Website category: auto
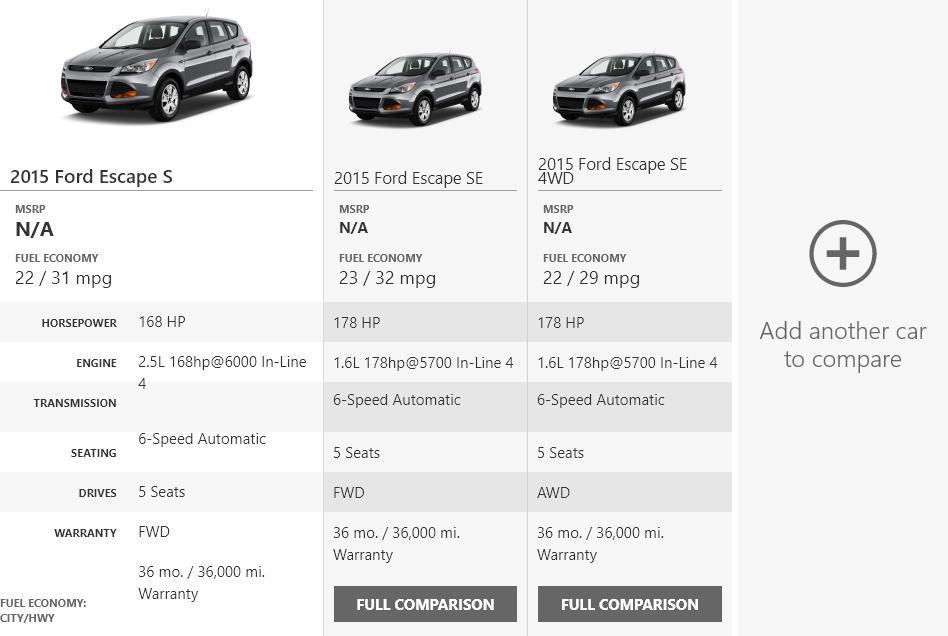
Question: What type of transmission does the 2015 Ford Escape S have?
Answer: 6-Speed Automatic

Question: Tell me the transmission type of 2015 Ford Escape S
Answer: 6-Speed Automatic

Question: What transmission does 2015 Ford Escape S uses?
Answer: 6-Speed Automatic

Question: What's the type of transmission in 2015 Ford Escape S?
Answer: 6-Speed Automatic

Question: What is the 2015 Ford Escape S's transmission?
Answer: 6-Speed Automatic

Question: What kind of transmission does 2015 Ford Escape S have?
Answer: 6-Speed Automatic

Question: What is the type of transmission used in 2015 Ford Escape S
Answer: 6-Speed Automatic

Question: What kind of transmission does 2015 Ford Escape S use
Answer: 6-Speed Automatic

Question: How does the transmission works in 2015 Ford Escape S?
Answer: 6-Speed Automatic

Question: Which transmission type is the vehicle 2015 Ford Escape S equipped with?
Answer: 6-Speed Automatic

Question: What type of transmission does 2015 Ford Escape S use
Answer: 6-Speed Automatic

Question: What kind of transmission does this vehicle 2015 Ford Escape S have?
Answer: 6-Speed Automatic

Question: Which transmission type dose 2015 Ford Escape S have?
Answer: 6-Speed Automatic

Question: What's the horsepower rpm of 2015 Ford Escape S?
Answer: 168 HP

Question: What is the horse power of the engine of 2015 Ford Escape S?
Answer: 168 HP

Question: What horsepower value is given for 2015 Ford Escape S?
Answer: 168 HP

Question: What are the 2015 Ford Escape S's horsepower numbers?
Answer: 168 HP

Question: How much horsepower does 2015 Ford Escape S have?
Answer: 168 HP

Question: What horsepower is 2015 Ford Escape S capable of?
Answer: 168 HP

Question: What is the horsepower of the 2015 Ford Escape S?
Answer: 168 HP

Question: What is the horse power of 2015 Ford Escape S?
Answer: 168 HP

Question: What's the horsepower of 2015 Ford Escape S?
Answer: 168 HP

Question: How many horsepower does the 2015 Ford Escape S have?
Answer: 168 HP

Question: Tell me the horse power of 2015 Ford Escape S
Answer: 168 HP

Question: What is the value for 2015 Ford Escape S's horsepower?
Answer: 168 HP

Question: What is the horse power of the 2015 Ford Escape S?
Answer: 168 HP

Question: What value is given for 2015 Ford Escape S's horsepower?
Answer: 168 HP

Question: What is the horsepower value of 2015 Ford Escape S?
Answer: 168 HP

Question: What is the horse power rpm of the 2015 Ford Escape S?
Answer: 168 HP

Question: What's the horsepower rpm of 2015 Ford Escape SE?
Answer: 178 HP

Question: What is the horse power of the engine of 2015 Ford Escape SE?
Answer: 178 HP

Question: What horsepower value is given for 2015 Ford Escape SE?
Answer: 178 HP

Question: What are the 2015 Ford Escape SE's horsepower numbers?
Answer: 178 HP

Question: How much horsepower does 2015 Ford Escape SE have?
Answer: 178 HP

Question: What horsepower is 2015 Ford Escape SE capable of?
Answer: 178 HP

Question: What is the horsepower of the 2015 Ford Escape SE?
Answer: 178 HP

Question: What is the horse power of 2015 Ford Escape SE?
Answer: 178 HP

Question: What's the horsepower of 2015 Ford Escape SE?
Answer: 178 HP

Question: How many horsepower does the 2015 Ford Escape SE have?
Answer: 178 HP

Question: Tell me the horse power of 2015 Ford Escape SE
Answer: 178 HP

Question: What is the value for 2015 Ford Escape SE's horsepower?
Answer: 178 HP

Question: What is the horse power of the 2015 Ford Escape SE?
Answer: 178 HP

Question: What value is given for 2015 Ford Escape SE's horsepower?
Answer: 178 HP

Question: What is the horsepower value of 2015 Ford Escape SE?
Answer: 178 HP

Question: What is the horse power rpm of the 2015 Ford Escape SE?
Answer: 178 HP

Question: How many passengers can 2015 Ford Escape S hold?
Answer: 5 Seats

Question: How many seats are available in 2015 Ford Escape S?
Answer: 5 Seats

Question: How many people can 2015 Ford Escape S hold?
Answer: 5 Seats

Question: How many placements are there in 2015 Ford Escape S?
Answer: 5 Seats

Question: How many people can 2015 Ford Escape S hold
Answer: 5 Seats

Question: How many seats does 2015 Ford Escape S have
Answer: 5 Seats

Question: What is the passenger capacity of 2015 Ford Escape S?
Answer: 5 Seats

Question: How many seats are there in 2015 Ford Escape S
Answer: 5 Seats

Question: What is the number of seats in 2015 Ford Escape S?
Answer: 5 Seats

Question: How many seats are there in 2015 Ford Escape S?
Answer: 5 Seats

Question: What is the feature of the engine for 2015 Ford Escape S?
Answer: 2.5L 168hp@6000 In-Line 4

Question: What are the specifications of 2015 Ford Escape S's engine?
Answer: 2.5L 168hp@6000 In-Line 4

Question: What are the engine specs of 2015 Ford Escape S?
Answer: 2.5L 168hp@6000 In-Line 4

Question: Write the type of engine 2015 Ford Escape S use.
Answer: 2.5L 168hp@6000 In-Line 4

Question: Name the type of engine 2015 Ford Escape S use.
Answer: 2.5L 168hp@6000 In-Line 4

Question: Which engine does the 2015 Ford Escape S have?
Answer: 2.5L 168hp@6000 In-Line 4

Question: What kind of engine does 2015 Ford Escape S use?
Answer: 2.5L 168hp@6000 In-Line 4

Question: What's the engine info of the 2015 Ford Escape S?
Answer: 2.5L 168hp@6000 In-Line 4

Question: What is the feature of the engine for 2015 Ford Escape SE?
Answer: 1.6L 178hp@5700 In-Line 4